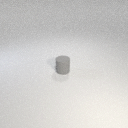
small gray rubber cylinder